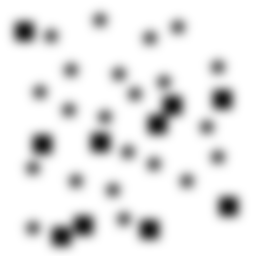
Squares: 10
Triangles: 0
Stars: 22
Total shapes: 32